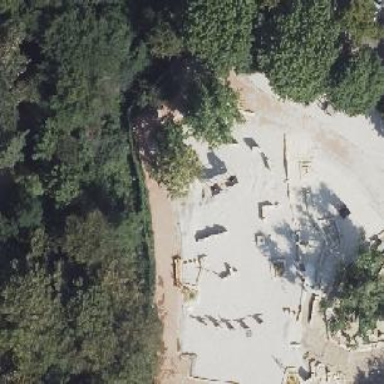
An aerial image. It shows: Playground with climbing equipment.